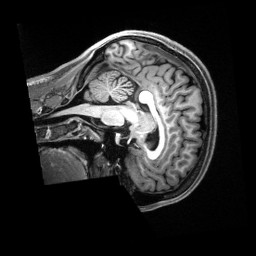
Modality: T1w
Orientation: sagittal
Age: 20
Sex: female
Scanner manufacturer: siemens
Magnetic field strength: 3 T
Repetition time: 2.5 s
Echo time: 0.00222 s